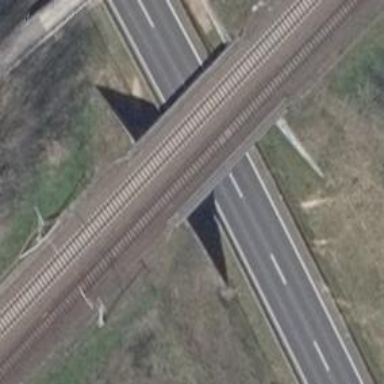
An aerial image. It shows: Asphalt primary motorway.